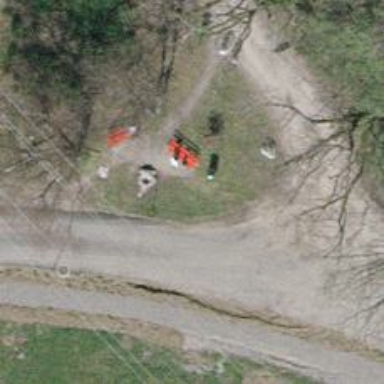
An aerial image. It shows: Bench.